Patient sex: F
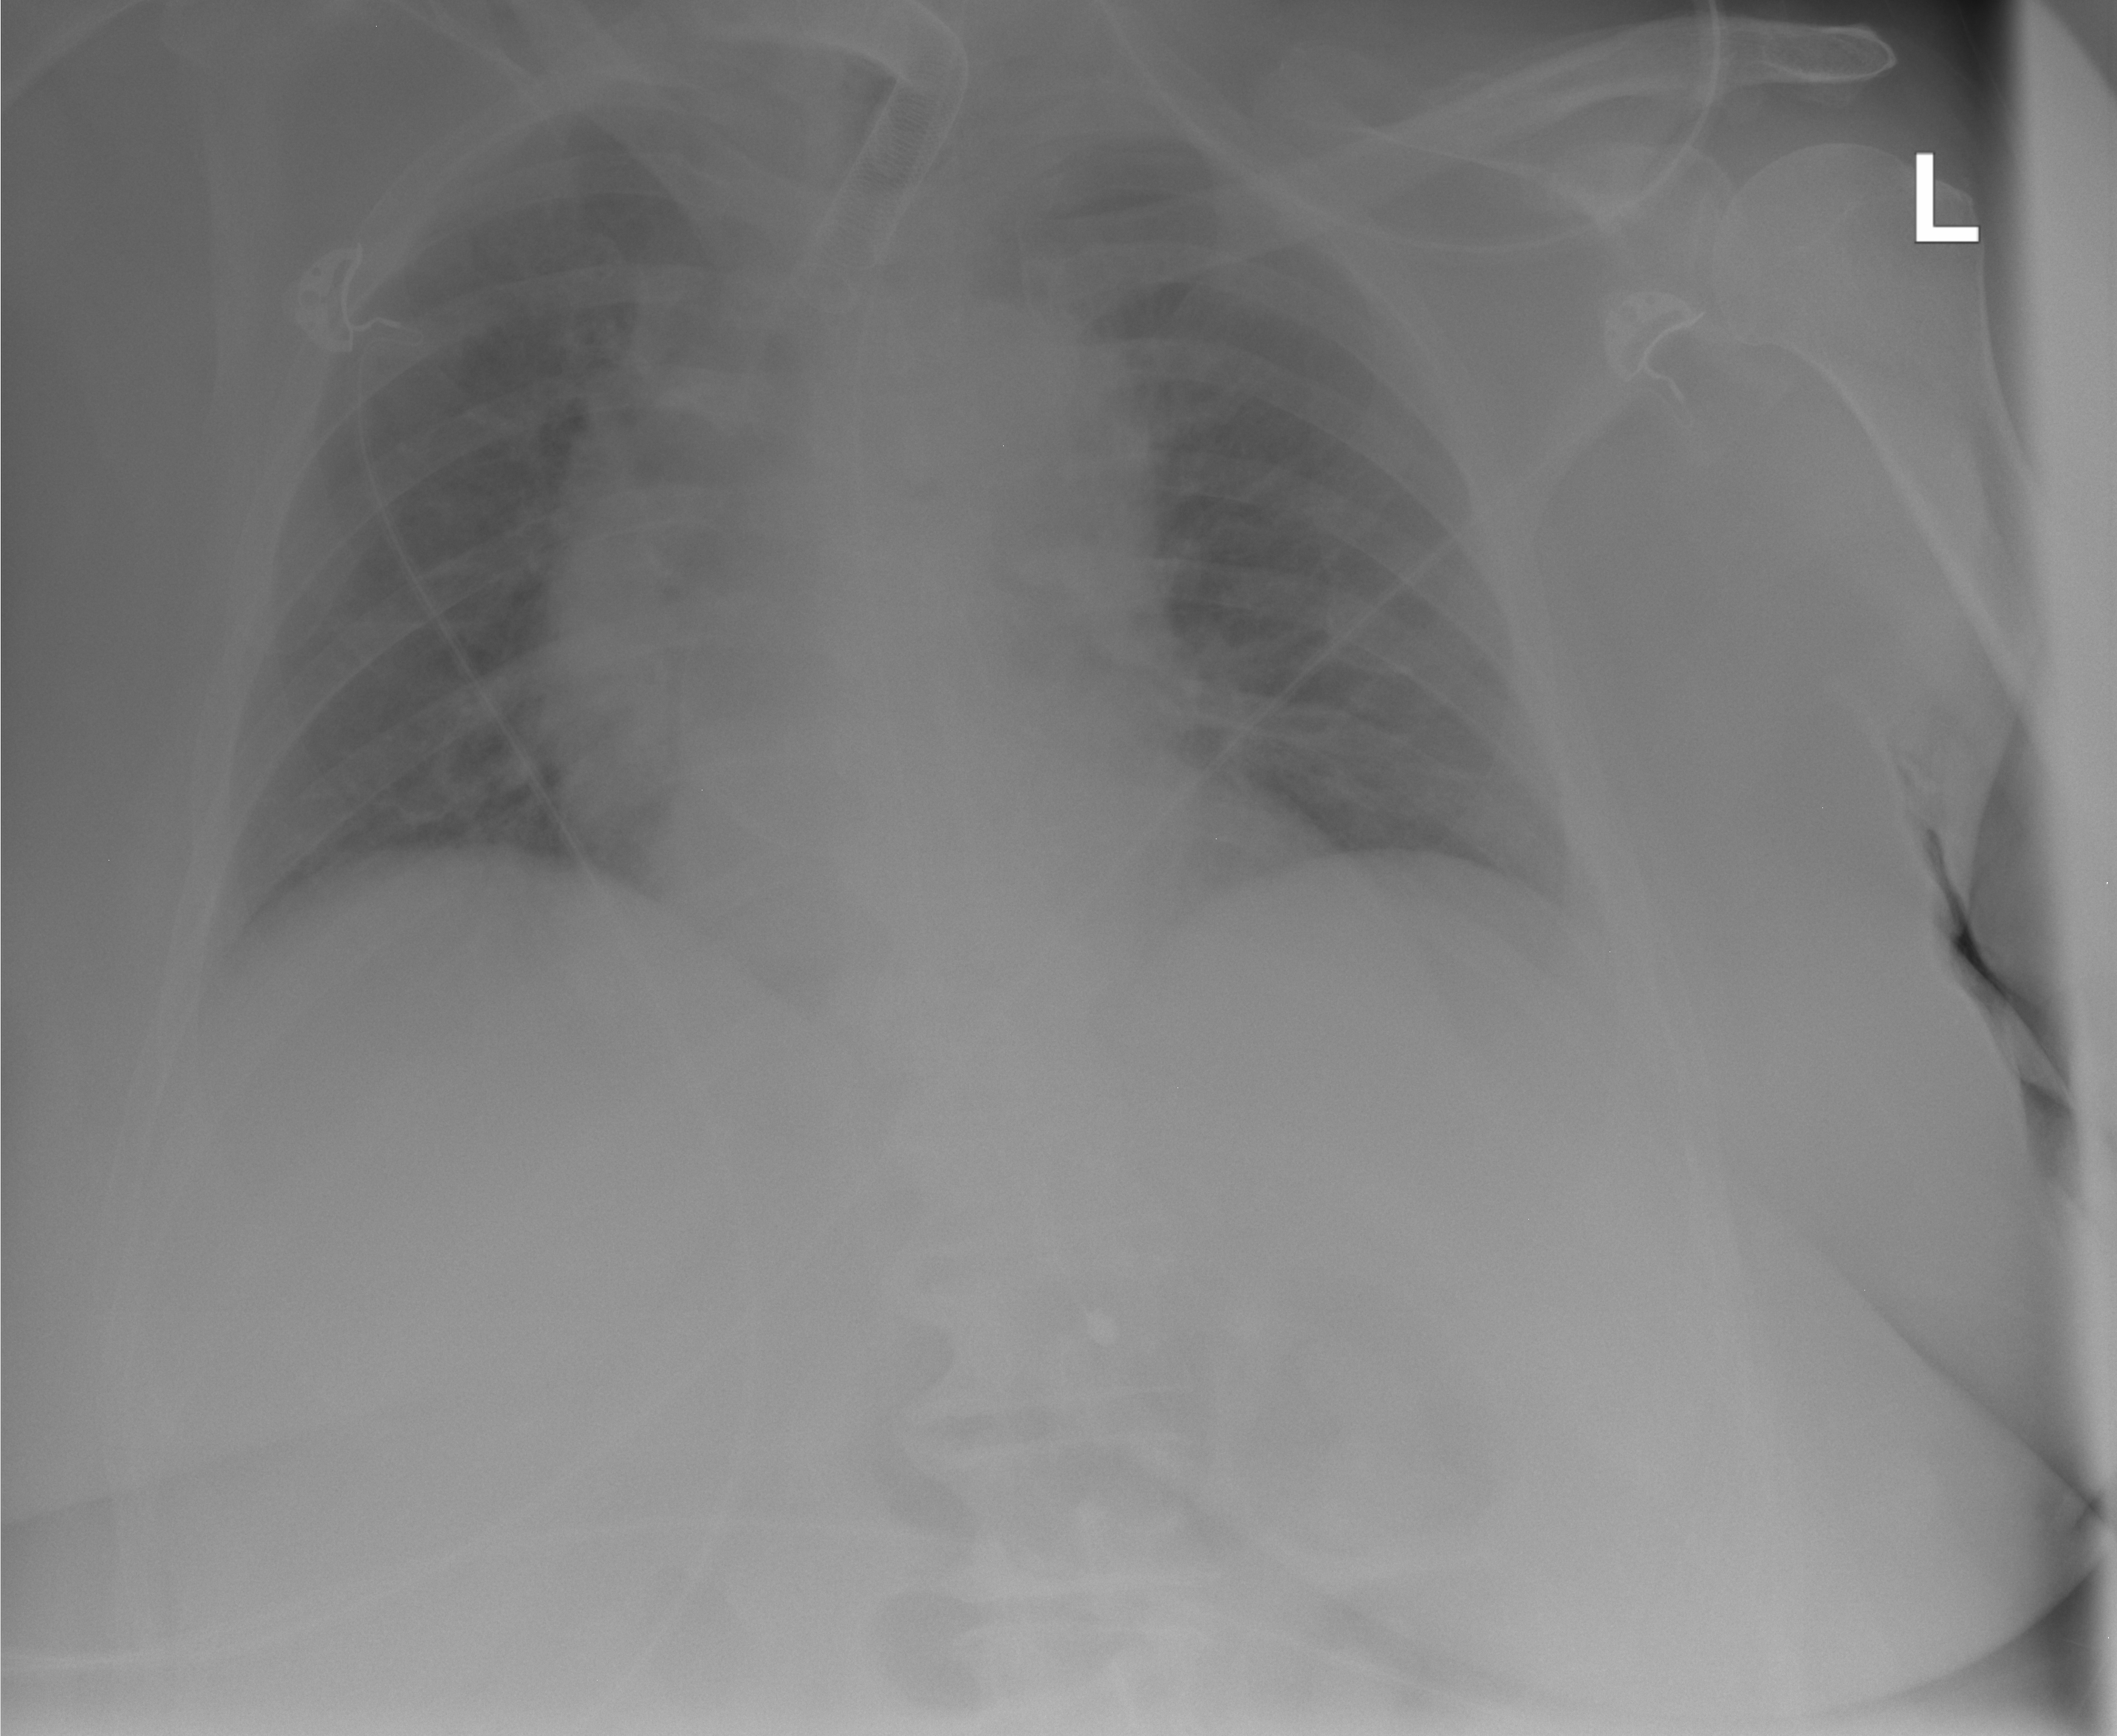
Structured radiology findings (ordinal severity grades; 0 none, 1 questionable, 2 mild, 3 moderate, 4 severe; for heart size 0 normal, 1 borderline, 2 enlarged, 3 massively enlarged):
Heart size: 2
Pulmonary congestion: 1
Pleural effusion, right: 0
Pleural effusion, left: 0
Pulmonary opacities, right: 0
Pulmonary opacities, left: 0
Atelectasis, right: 2
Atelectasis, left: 2